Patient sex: M
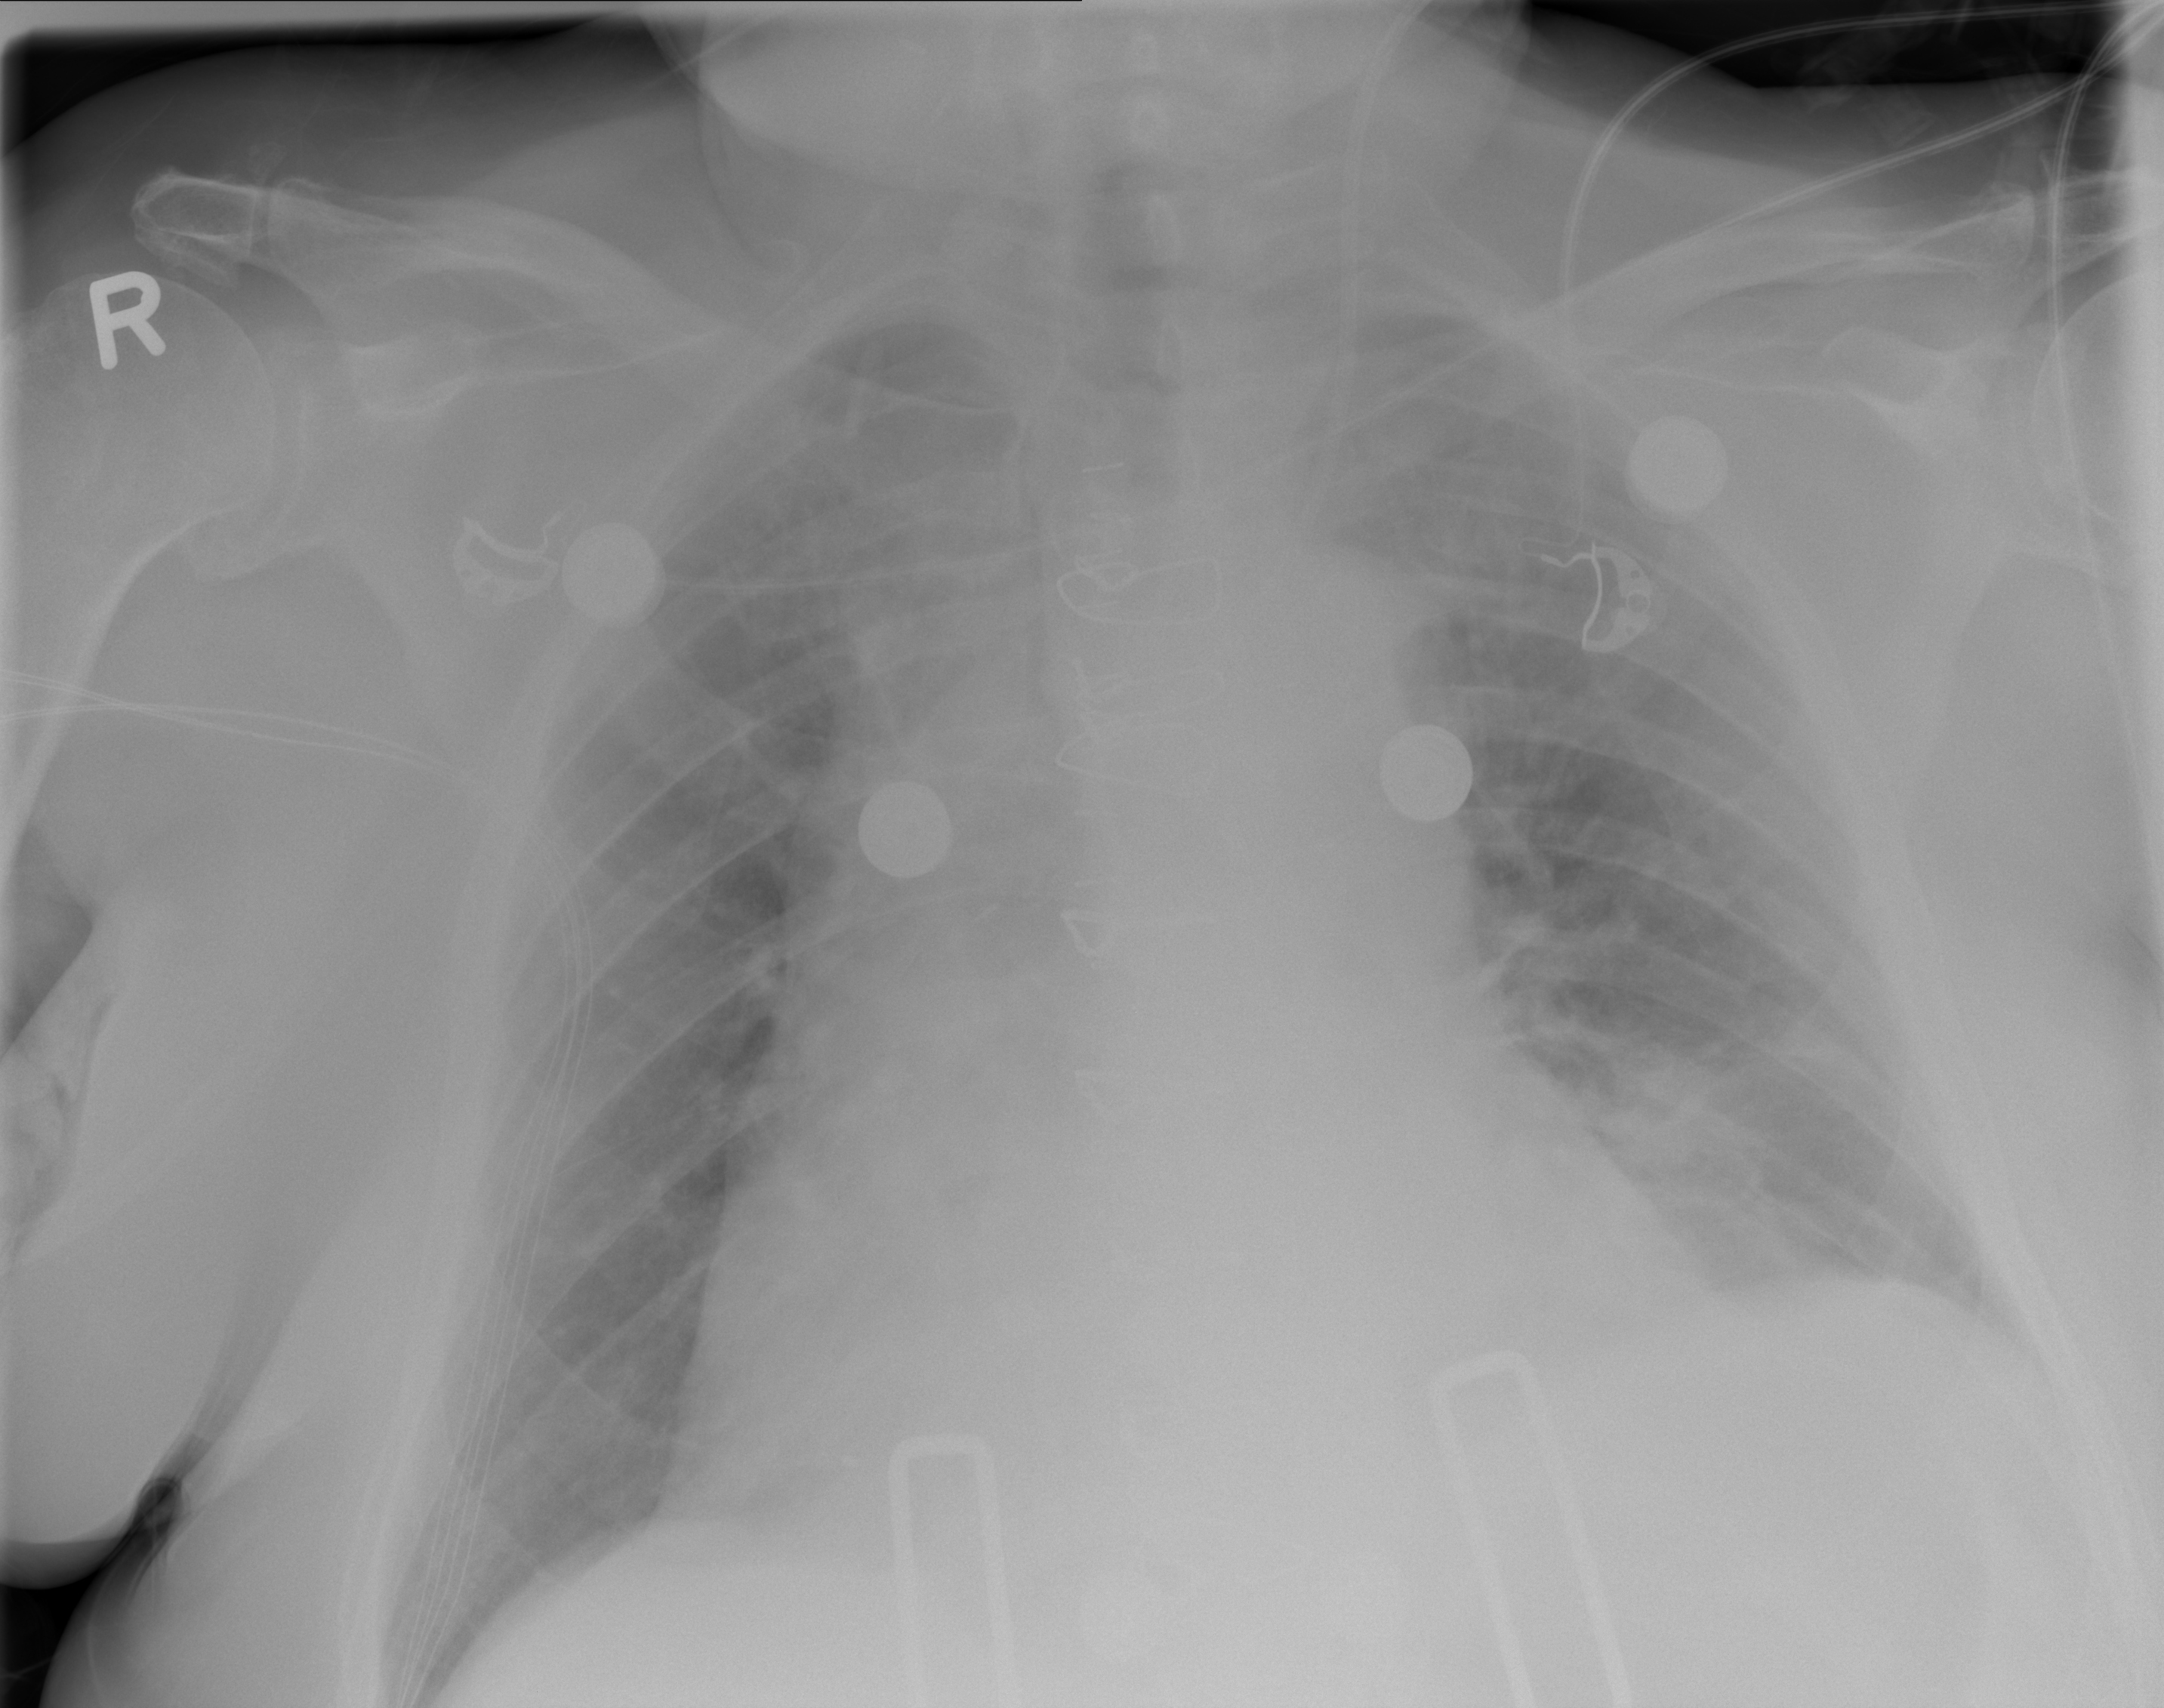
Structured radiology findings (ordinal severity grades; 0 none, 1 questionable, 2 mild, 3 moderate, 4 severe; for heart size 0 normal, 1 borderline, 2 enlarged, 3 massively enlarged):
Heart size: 2
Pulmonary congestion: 2
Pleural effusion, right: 0
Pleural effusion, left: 2
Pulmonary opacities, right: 0
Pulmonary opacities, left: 2
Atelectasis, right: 0
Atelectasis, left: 2